Question:
The navigation bar in my uinavigationbarcontroller is hidden, but my actionsheet thinks its still there, hence giving me a the highlights at the top of the action page (seen above). How can I erase this/ trick my actionsheet into thinking its a normal uiimageview?
Navigation bar hidden like so in didLoad:
'''
[self.navigationController setNavigationBarHidden:YES animated:NO];
'''
and:
'''
-(void)viewWillAppear:(BOOL)animated
{
[super viewWillAppear:animated];
if (![self.navigationController isNavigationBarHidden])
{
[self.navigationController setNavigationBarHidden:YES animated:animated];
}
}
'''
actionsheet looks like this in didLoad:
'''
actionSheet = [[UIActionSheet alloc] initWithTitle:@"" delegate:self cancelButtonTitle:nil destructiveButtonTitle:nil otherButtonTitles:nil];
UIToolbar *pickerToolbar = [[UIToolbar alloc] initWithFrame:CGRectMake(0, 200,320,16)];
[pickerToolbar sizeToFit];
pickerToolbar.barStyle = UIBarStyleBlackTranslucent;
NSMutableArray *barItems = [[NSMutableArray alloc] init];
UIBarButtonItem *cancelBtn = [[UIBarButtonItem alloc] initWithTitle:@"Cancel" style:UIBarButtonSystemItemCancel target:self action:@selector(cancel_clicked:)];
[barItems addObject:cancelBtn];
UIBarButtonItem *flexSpace = [[UIBarButtonItem alloc] initWithBarButtonSystemItem:UIBarButtonSystemItemFlexibleSpace target:nil action:nil];
[barItems addObject:flexSpace];
UIBarButtonItem *doneBtn = [[UIBarButtonItem alloc] initWithTitle:@"Done" style:UIBarButtonItemStyleDone target:self action:@selector(done_clicked:)];
[barItems addObject:doneBtn];
[pickerToolbar setItems:barItems animated:YES];
[actionSheet addSubview:pickerToolbar];
UIPickerView *locationPicker = [[UIPickerView alloc] init];
locationPicker.frame = CGRectMake(0, 244, 320, 216);
locationPicker.delegate = self;
locationPicker.dataSource = self;
locationPicker.showsSelectionIndicator = YES;
locationPicker.tag = 1;
[actionSheet addSubview:locationPicker];
'''
Then its animated in on textfield touch.
'''
- (BOOL)textFieldShouldBeginEditing:(UITextField *)textField
{
if (textField == locationTextField.self)
{
[actionSheet showInView:self.view];
[actionSheet setFrame:CGRectMake(0, 0, 320, 480)];
[nameField resignFirstResponder];
}
}
'''
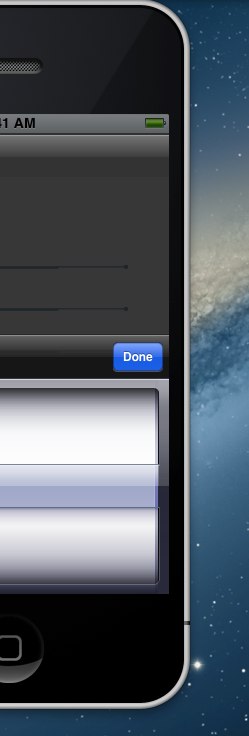
Answer: I believe the problem is with the view you chose to show the action sheet. try to show it in your app's main window.